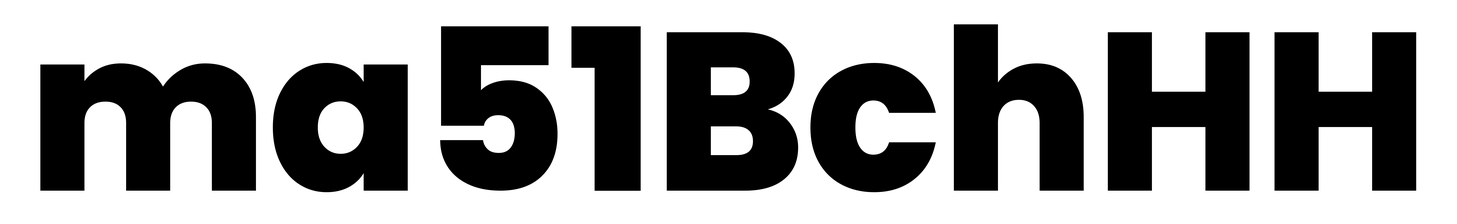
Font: Poppins-ExtraBold